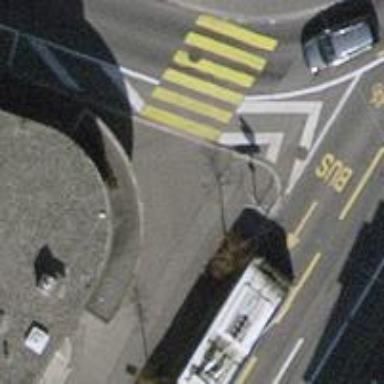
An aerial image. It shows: Kerb serving as barrier.